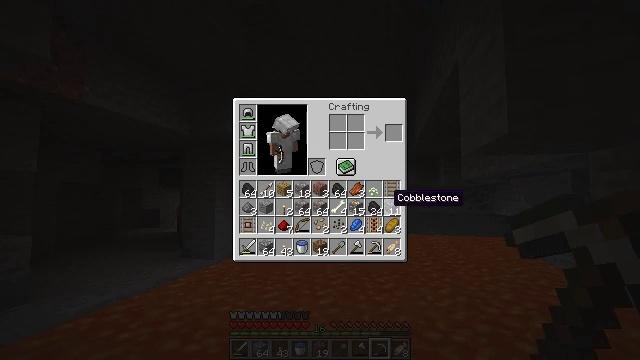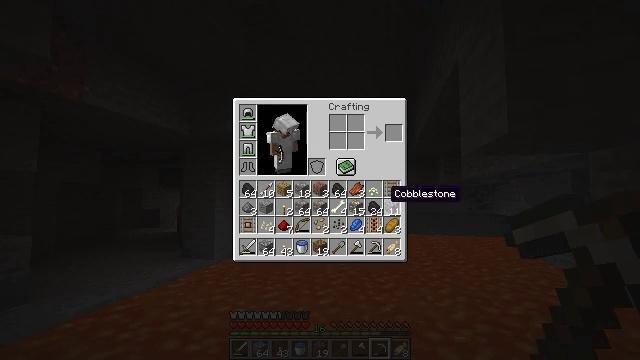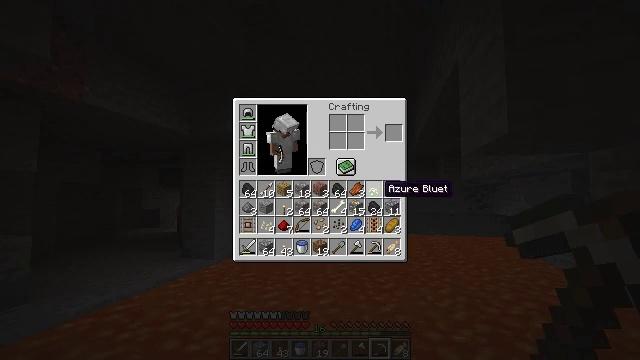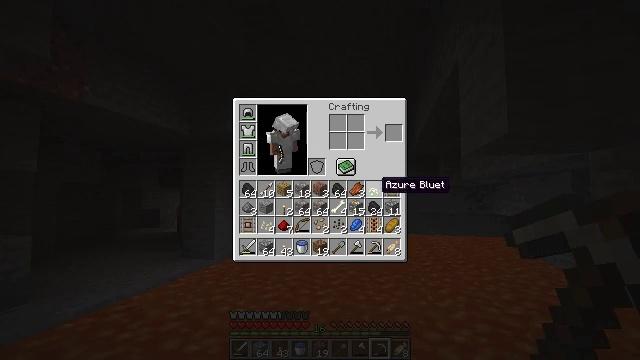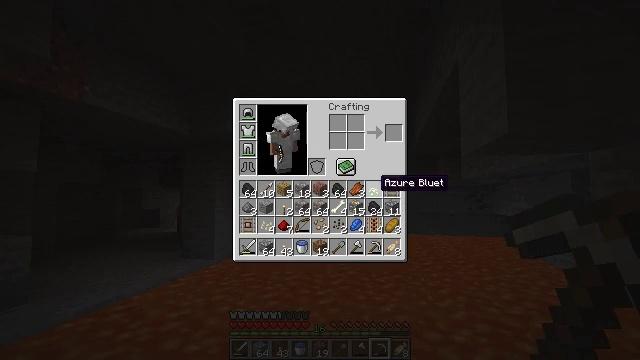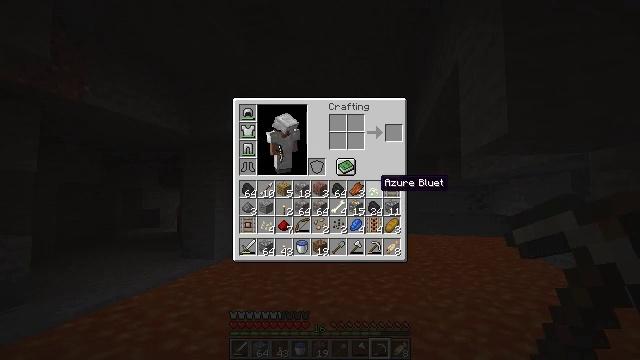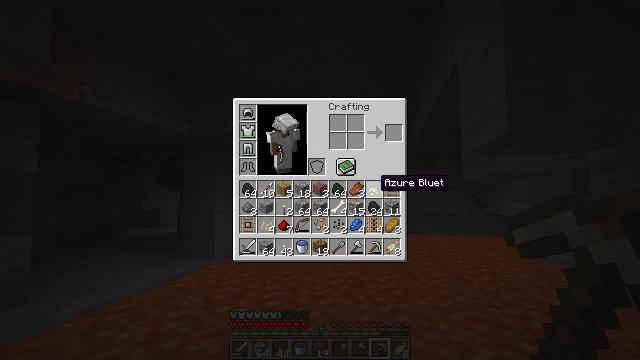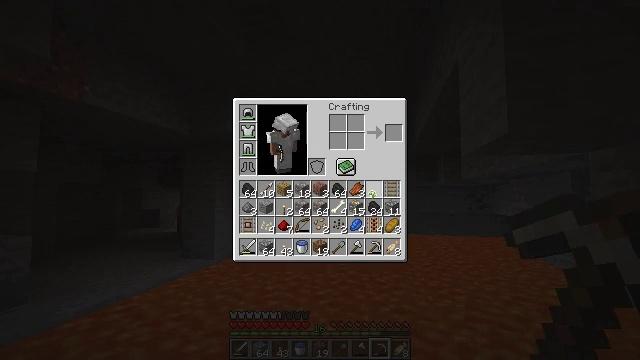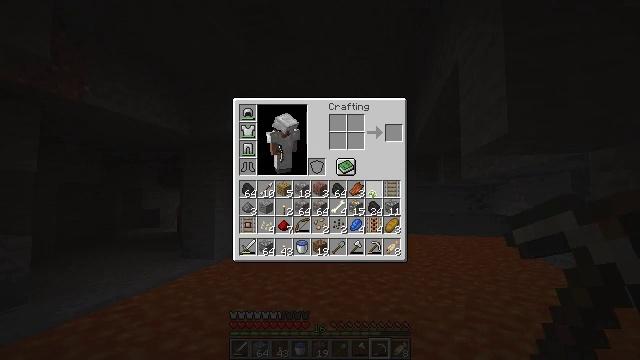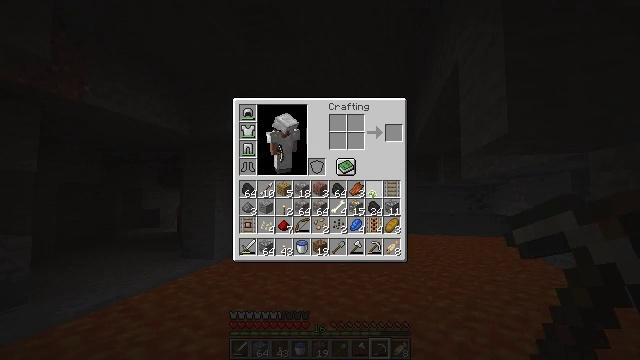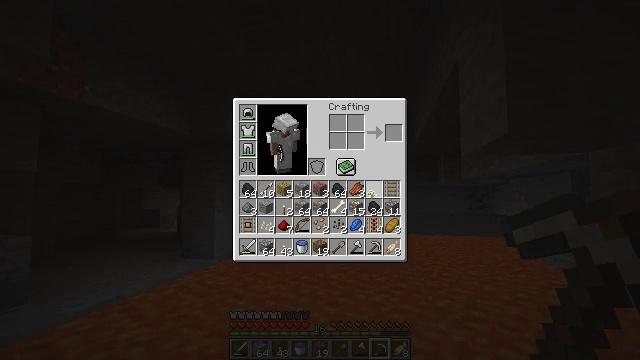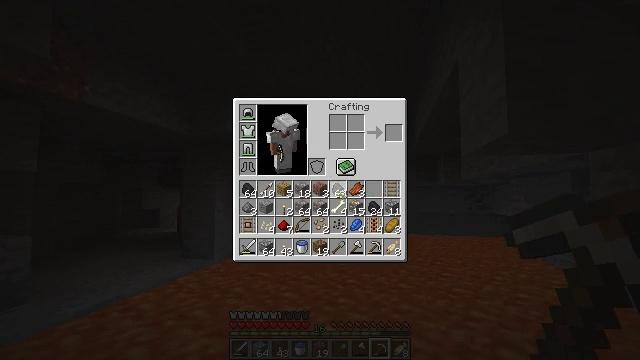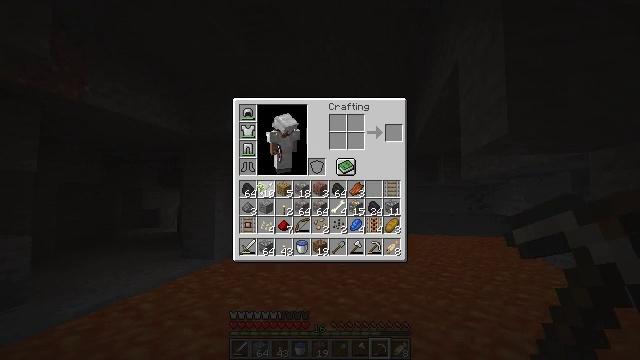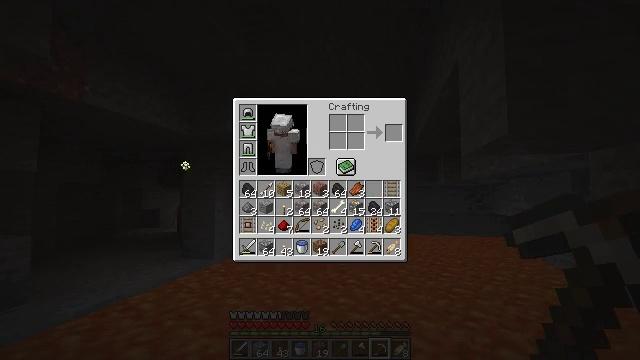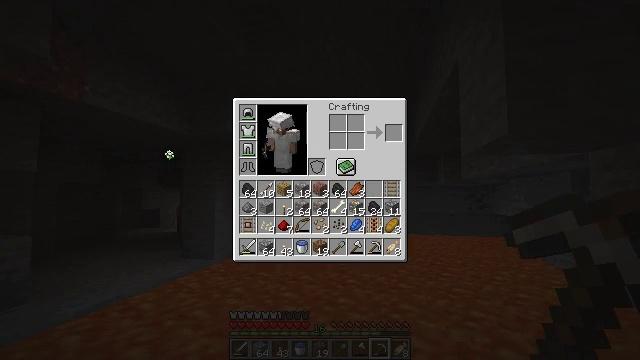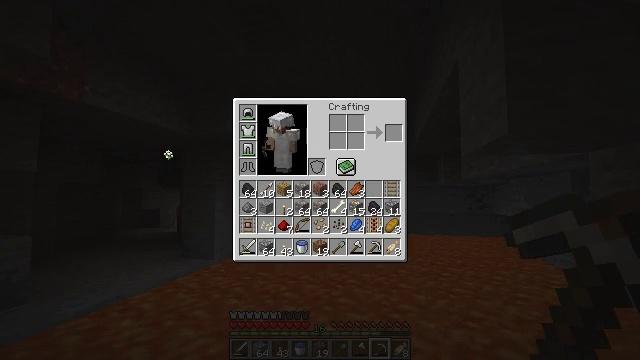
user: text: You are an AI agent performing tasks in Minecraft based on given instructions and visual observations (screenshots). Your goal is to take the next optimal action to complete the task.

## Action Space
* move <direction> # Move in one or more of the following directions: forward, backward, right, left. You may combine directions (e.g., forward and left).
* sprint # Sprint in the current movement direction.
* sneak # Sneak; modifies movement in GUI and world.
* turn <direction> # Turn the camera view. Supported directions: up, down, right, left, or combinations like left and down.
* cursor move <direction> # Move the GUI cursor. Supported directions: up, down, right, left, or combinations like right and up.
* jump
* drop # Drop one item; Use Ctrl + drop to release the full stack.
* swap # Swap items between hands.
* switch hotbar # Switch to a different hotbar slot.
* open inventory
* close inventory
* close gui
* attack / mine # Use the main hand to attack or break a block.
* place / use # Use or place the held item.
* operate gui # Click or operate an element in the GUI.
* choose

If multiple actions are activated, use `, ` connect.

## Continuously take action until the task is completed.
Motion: motion action
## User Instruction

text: Drop an azure bluet.
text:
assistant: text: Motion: no_op
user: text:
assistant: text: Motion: no_op
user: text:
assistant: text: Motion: no_op
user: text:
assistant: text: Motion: no_op
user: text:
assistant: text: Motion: no_op
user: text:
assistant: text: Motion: no_op
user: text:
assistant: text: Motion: operate gui
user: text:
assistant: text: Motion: operate gui
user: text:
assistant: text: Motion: operate gui
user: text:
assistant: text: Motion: no_op
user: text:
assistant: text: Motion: cursor move left
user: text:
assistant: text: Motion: cursor move left and up
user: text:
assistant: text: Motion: cursor move left and up
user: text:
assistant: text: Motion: cursor move left and up
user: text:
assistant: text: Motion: operate gui
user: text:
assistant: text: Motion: operate gui
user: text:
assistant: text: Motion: operate gui
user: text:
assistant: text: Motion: cursor move right and down
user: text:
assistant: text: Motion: cursor move right and down
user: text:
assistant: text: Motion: cursor move right and down
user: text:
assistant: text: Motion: cursor move right
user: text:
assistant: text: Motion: cursor move right
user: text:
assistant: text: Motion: no_op